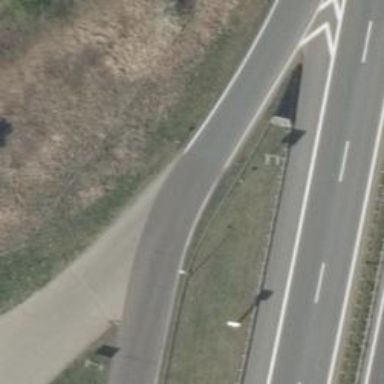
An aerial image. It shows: Asphalt road designated for service vehicles.